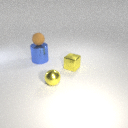
large blue metal cylinder to the left of small yellow metal cube